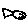
Label: fish